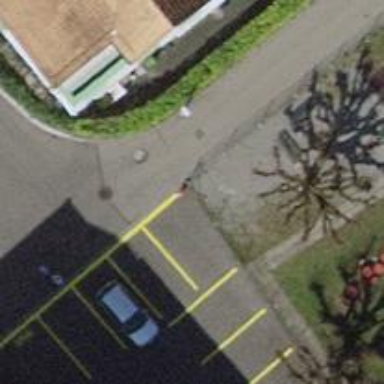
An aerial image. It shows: Bollard.